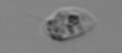
Label: Amoeba